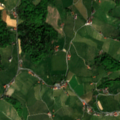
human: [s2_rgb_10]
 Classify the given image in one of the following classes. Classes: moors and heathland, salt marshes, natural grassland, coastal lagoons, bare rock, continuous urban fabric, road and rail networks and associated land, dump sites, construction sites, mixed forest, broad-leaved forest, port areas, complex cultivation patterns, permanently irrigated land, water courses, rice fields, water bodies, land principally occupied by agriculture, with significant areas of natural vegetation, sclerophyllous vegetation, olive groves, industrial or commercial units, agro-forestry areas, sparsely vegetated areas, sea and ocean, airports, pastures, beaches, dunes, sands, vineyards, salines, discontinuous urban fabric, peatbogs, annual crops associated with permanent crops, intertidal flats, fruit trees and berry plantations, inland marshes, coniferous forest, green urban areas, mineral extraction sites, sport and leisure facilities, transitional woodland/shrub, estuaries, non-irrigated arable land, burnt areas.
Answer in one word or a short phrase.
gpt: vineyards, land principally occupied by agriculture, with significant areas of natural vegetation, broad-leaved forest